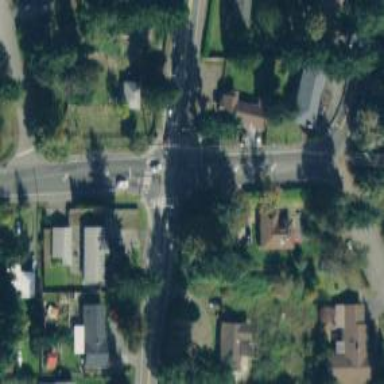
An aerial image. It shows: Marked asphalt footway with zebra crossing.